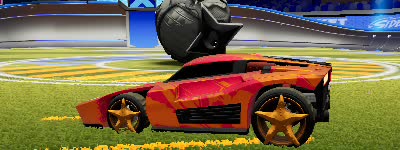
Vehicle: breakout